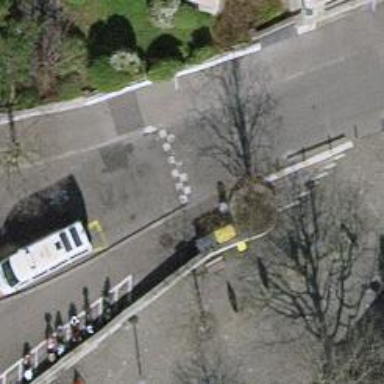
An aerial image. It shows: Post box is visible.